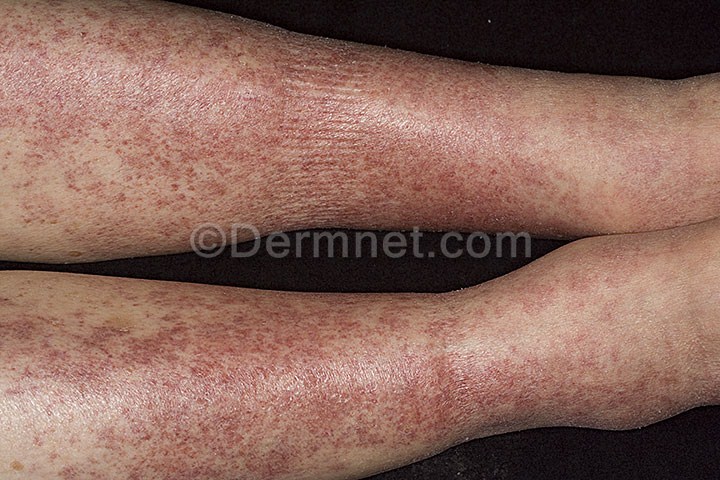
Disease: Vasculitis Photos